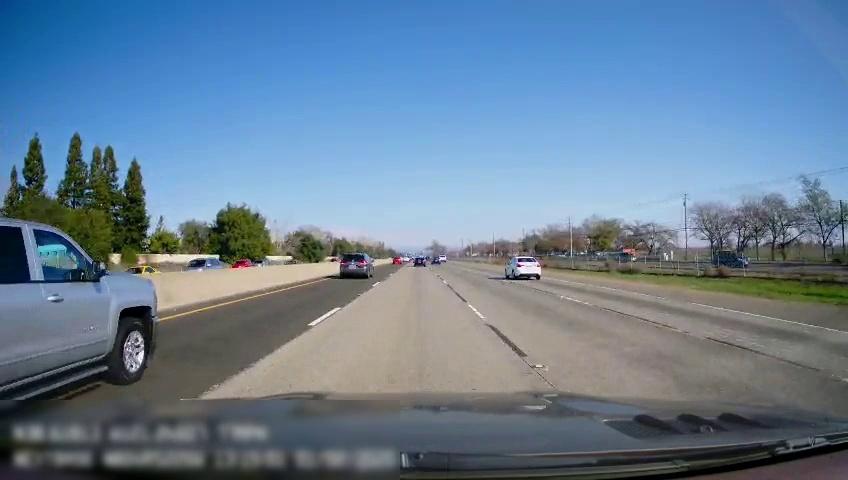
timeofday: Day
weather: Sunny
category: Drivable Space
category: Vehicles | SUV
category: Vehicles | Truck
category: Vehicles | Car
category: Vehicles | Car
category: Vehicles | Car
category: Vehicles | Car
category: Vehicles | Car
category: Vehicles | SUV
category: Vehicles | Car
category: Lanes | Current Lane
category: Lanes | Current Lane
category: Lanes | Current Lane
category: Lanes | Alternate Lane
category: Lanes | Alternate Lane